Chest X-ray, PA view. Patient: 46 years old, sex F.
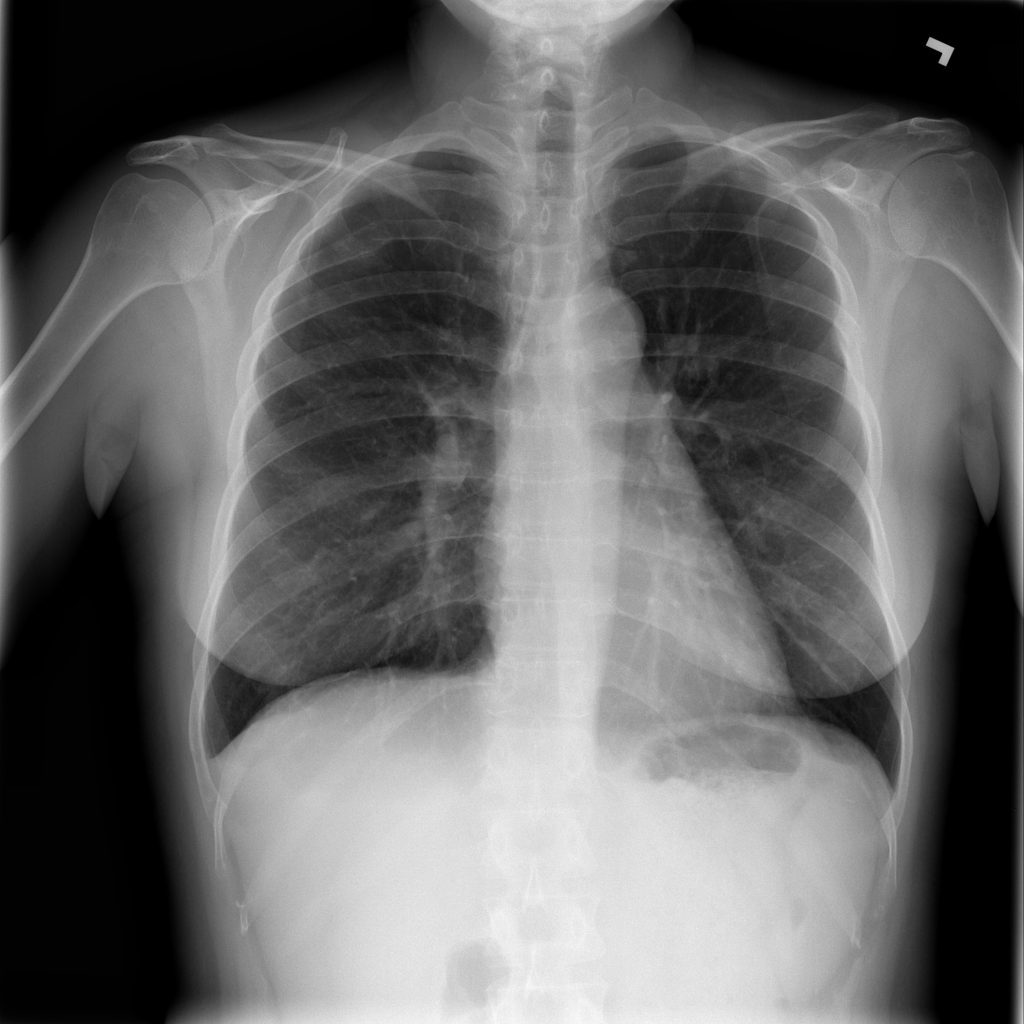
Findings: No Finding